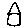
Label: house